Field crop: tomato
Growth stage: 1
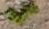
Species: portulaca